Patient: sex F, age 29
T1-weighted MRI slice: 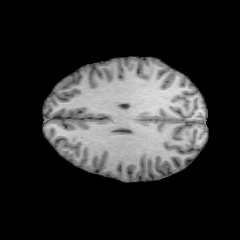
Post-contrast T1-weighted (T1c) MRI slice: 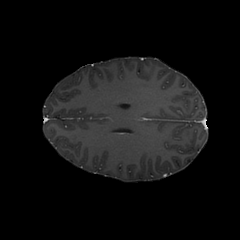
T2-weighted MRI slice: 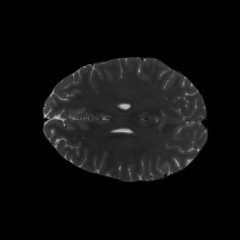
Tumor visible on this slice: no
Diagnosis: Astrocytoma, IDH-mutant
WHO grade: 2